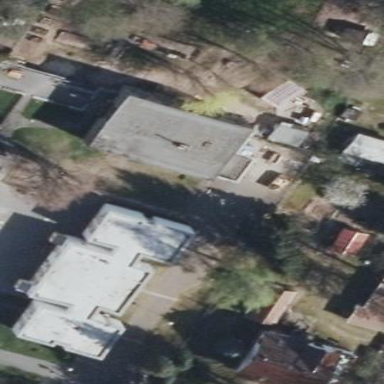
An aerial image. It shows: Building.